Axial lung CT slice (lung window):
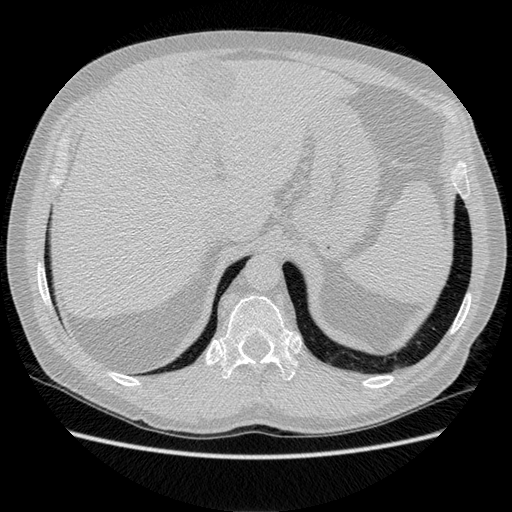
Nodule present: no